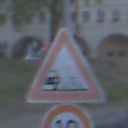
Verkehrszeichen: SplittSchotter
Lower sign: Geschwindigkeit10
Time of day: SunriseSunset
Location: Outdoor (Urban)
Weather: Clear
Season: NotSpecified
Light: Natural